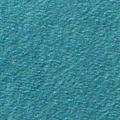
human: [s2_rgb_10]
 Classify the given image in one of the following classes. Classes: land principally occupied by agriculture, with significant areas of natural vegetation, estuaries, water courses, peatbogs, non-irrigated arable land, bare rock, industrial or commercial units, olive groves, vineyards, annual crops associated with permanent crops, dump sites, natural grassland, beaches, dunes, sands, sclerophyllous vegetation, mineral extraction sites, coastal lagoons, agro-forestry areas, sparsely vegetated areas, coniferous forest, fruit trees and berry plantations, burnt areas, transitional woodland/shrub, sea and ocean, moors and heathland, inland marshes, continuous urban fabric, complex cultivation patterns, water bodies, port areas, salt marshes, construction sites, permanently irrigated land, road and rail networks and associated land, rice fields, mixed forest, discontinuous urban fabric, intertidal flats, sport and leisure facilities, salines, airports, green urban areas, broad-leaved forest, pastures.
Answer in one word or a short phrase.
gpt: sea and ocean